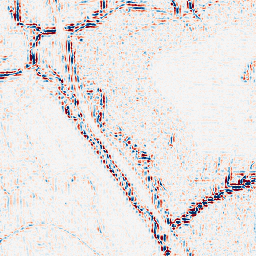
Category: wavelet
Decomposition family: wavelet_reverse_biorthogonal
Decomposition parameters: wavelet: rbio1.3
level: 2
Upsampling method: bilinear
Upsampling parameters: scale: 2
Upsampling scale: 2